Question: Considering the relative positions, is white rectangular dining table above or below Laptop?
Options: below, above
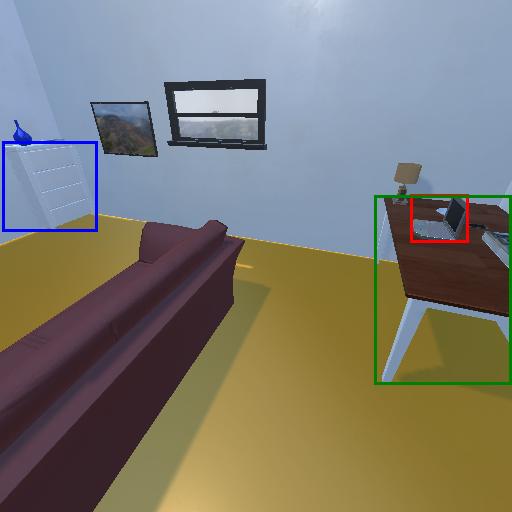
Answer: below